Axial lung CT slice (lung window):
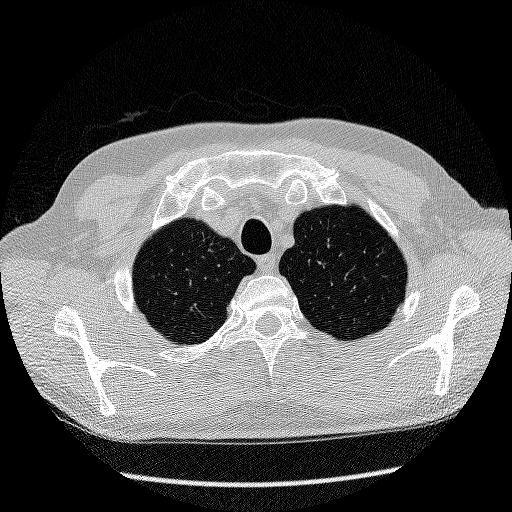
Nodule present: no